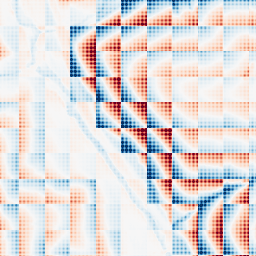
Category: wavelet
Decomposition family: wavelet_dwt
Decomposition parameters: wavelet: haar
level: 5
Upsampling method: sinc_blackman
Upsampling parameters: scale: 4
kernel_size: 4
Upsampling scale: 4